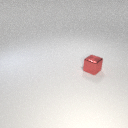
small red metal cube